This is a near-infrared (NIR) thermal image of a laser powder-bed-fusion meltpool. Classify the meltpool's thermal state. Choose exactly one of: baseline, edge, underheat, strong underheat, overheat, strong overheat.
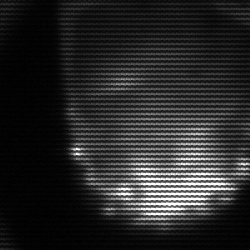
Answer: edge